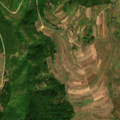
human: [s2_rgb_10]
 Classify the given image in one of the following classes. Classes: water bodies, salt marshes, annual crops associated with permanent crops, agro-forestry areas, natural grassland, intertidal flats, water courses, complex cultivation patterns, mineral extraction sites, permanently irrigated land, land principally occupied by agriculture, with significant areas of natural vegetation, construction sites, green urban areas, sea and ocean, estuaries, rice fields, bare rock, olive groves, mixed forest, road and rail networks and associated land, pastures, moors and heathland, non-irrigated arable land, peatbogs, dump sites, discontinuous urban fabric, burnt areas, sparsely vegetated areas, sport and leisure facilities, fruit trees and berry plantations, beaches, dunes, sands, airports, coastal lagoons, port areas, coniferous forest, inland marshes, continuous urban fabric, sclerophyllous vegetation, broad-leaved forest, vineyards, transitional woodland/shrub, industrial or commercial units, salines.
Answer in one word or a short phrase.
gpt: fruit trees and berry plantations, complex cultivation patterns, broad-leaved forest, transitional woodland/shrub